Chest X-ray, AP view. Patient: 26 years old, sex M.
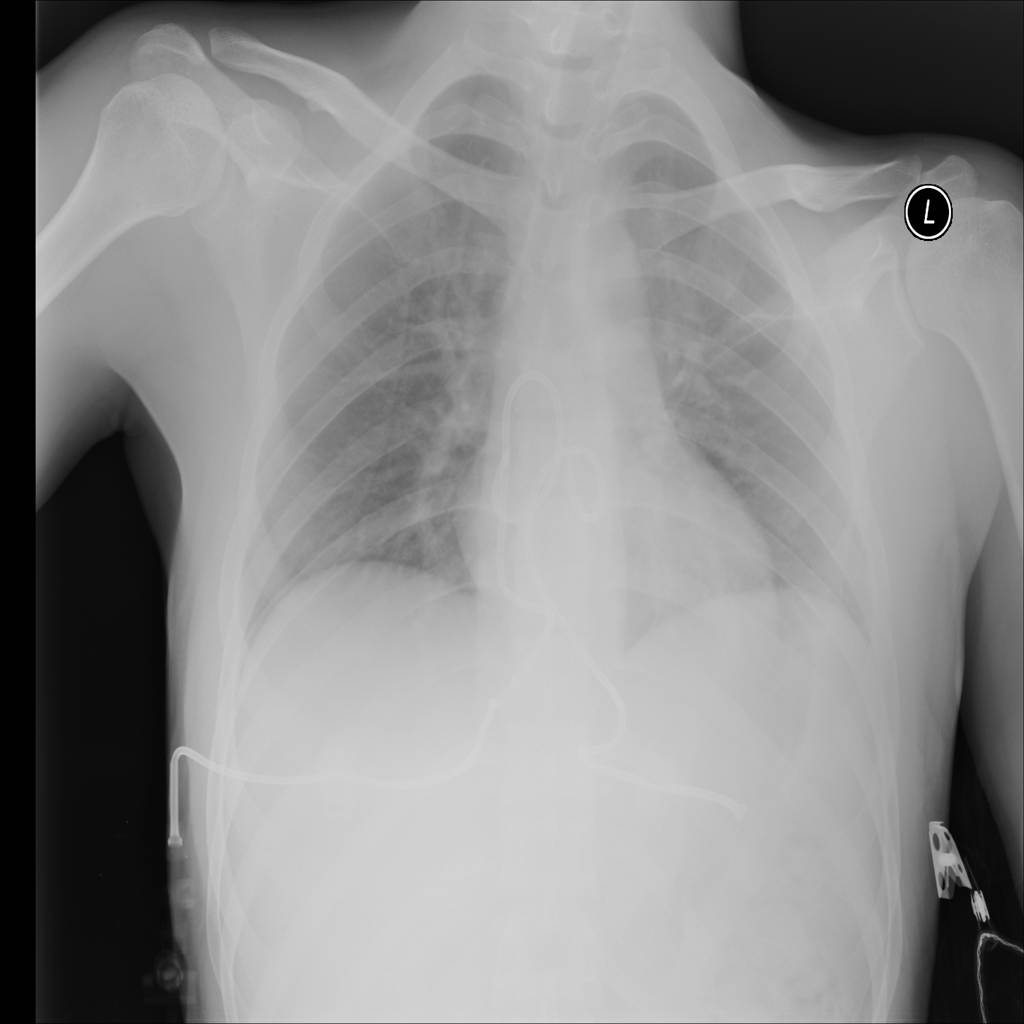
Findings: Infiltration